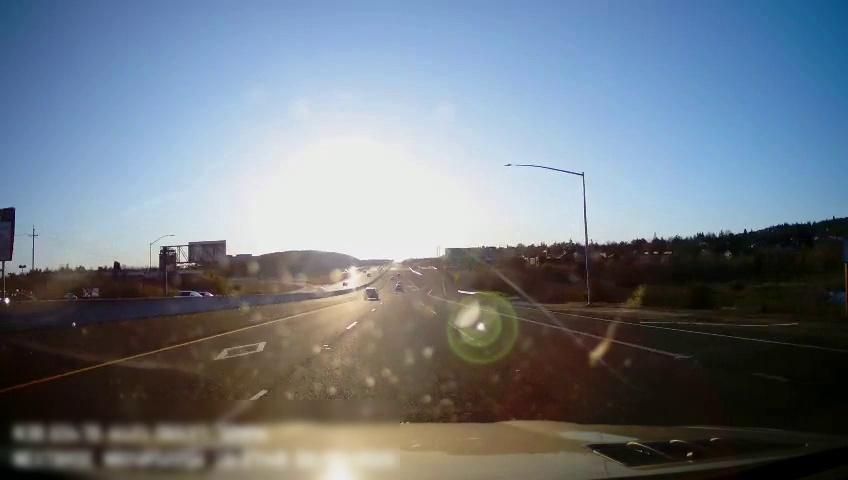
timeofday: Day
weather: Sunny
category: Drivable Space
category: Drivable Space
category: Vehicles | Car
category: Vehicles | Car
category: Vehicles | Car
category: Vehicles | Truck
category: Vehicles | Car
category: Lanes | Alternate Lane
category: Lanes | Alternate Lane
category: Lanes | Current Lane
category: Lanes | Current Lane
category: Lanes | Alternate Lane
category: Traffic | Signs